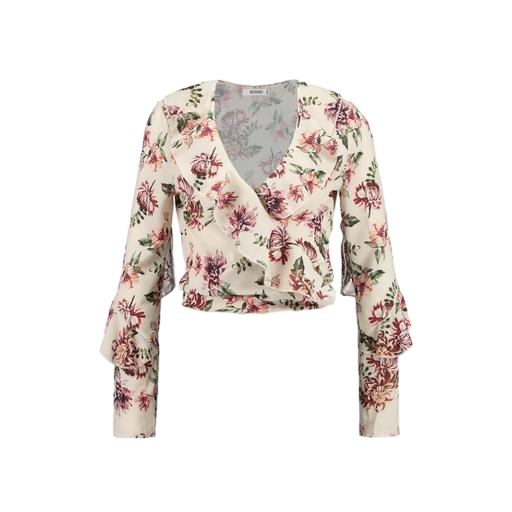
multicolor nly floral print shirt, pink quiz cream flower crop top, multicolor floral-print t-shirt only macy, white background